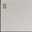
Piece: xx